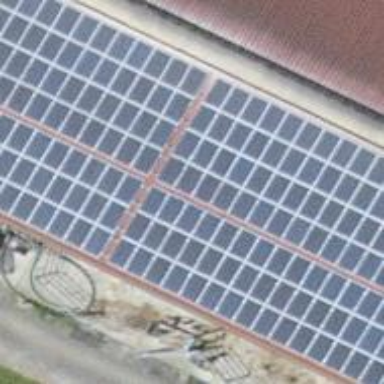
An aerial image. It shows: Solar power generator using photovoltaic panels.